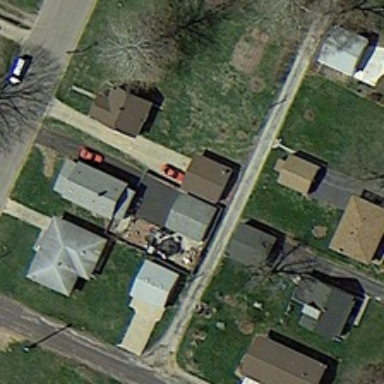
Some residential buildings with green meadows and several trees are in a medium residential area .